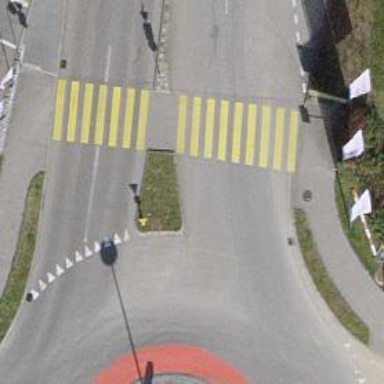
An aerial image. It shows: Uncontrolled zebra crossing on the road.